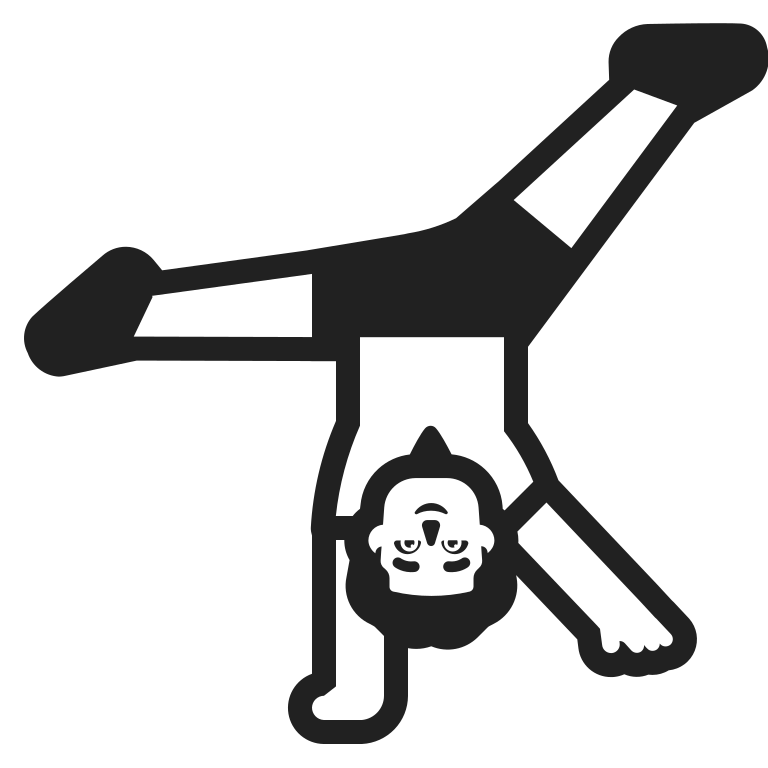
man cartwheeling high contrast default